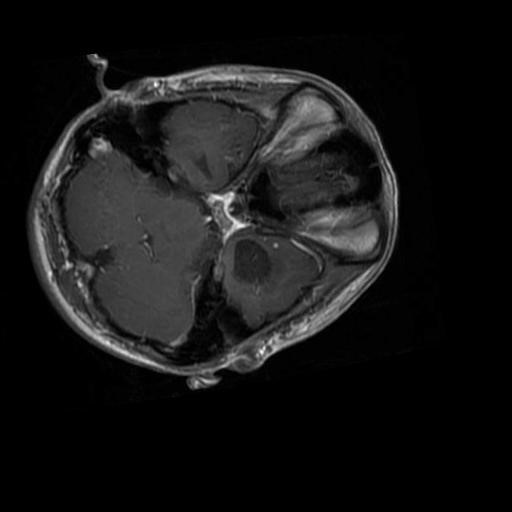
Label: brain_glioma